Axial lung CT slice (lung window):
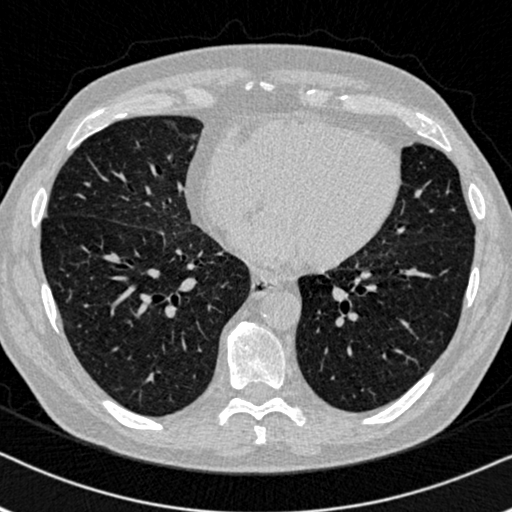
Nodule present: no